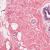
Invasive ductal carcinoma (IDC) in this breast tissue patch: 0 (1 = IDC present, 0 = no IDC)